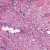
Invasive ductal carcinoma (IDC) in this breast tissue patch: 0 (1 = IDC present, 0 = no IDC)